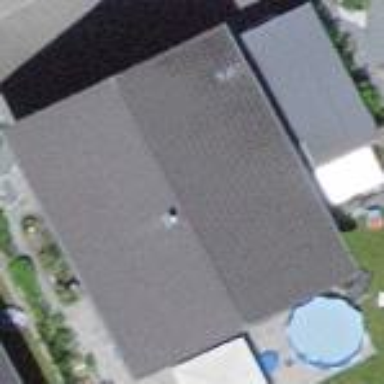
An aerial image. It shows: Detached building with gabled roof.